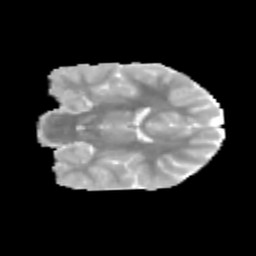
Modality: MD
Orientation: coronal
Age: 11
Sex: male
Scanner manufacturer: siemens
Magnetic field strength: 3 T
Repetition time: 3.8 s
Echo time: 0.07 s